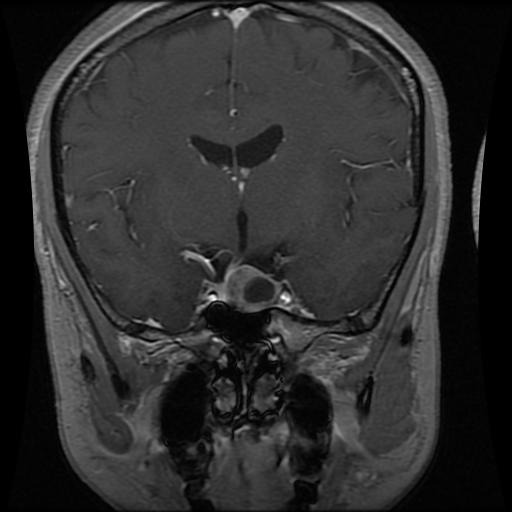
Label: pituitary